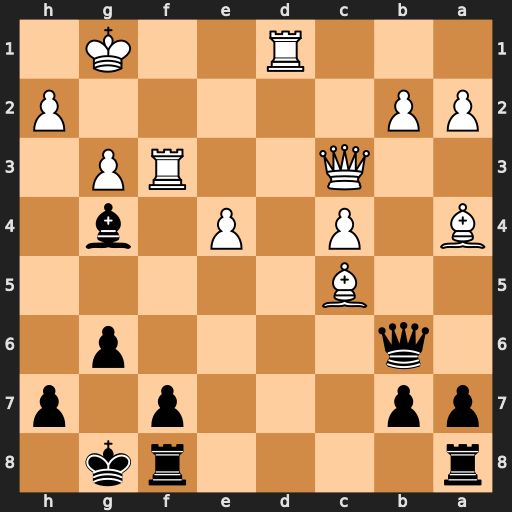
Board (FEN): r4rk1/pp3p1p/1q4p1/2B5/B1P1P1b1/2Q2RP1/PP5P/3R2K1
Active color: b
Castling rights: -
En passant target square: -
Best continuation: Qxc5+ Rf2 Bxd1